Question: I have a rails app that is running on heroku and am using Cloudflare Pro with their Full SSL to encrypt traffic between: User <-SSL-> Cloudflare <-SSL-> Heroku, as detailed in: <URL> .
I am also using the rack-ssl-enforcer gem to force all http requests to go through https.
This is working properly, except I have the following issues, by browser:
1) Firefox. I have to add a security exception the first visit to the site, getting the "This site is not trusted" warning. Once on the site, I also have the warning in the address bar:
2) Chrome: page loads first time, but the lock in the address bar has a warning triangle on it, when clicked displays:
> Your connection is encrypted with 128-bit encryption. However, this
page includes other resources which are not secure. These resources
can be viewed by others while in transit, and can be modified by an
attacker to change the look of the page. The connection uses TLS 1.2.
The connection is encrypted and authenticated using AES_128_GCM and
uses ECDHE_RSA as the key exchange mechanism.
Safari: initially loads with https badge, but it immediately drops off
Is there a way to leverage Cloudflare SSL + piggyback of Heroku native SSL without running into these security warnings? If not, I don't see much value in the configuration.
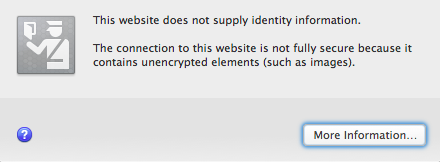
Answer: My apologies for slinging erroneous accusations against Cloudflare and Heroku :-)
Turns out the issue was not the fault of either, but instead that images on the app (being served from AWS S3) were being served up without https.
If anyone runs into this situation, lessons learned across a wasted day:
S3 only lets you serve up content via https if you serve from your bucket's dedicated url: s3.amazonaws.com/your-bucket-name/etc..
a) I tried setting the bucket up for static website hosting, so I could use the url "your-bucket-name.your-url.s3-website-us-east-1.amazonaws.com/etc...", and then set up a CNAME within my DNS that sends "your-bucket-name.your-url" to "your-bucket-name.your-url.s3-website-us-east-1.amazonaws.com/etc...", to pretty up urls
b) this works, but AWS only lets you serve via https with your full url (s3.amazonaws.com/your-bucket-name/etc..) or *.s3-website-us-east-1.amazonaws.com/etc...", which doesnt work if you have a dot in your bucket name (your-bucket-name.your-url), which was required for me to do the CNAME redirect
If you want to use AWS CDN with https, on your custom domain, AWS' only option is CloudFront with a SSL certificate, which they charge $600/mo, per region. No thanks!
In the end, I sucked it up and have ugly image URLs that looks like: <URL>...", and using paperclip, I specify https: with ":s3_protocol => :https," in my model. Other than that all is working properly now.